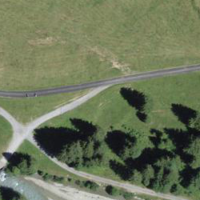
EUNIS habitat code: 26
Species observed at this site:
Tanacetum vulgare